Question: I am trying to build a table view for events, like so:

I have two cell prototypes:
- -
Also, I have this class to represent a date:
'''
class Event{
var name:String = ""
var date:NSDate? = nil
}
'''
And this is the table controller:
'''
class EventsController: UITableViewController {
//...
var eventsToday = [Event]()
var eventsTomorrow = [Event]()
var eventsNextWeek = [Event]()
override func viewDidLoad() {
super.viewDidLoad()
//...
self.fetchEvents()//Fetch events from server and put each event in the right property (today, tomorrow, next week)
//...
}
override func tableView(tableView: UITableView, cellForRowAtIndexPath indexPath: NSIndexPath) -> UITableViewCell {
let event = tableView.dequeueReusableCellWithIdentifier("event", forIndexPath: indexPath) as EventTableViewCell
let seperator = tableView.dequeueReusableCellWithIdentifier("seperator", forIndexPath: indexPath) as SeperatorTableViewCell
//...
return cell
}
}
'''
I have all the information I need at hand, but I can't figure out the right way to put it all together. The mechanics behind the dequeue func are unclear to me regrading multiple cell types.
I know the question's scope might seem a little too broad, but some lines of code to point out the right direction will be much appreciated. Also I think it will benefit a lot of users since I didn't found any Swift examples of this.
Thanks in advance!
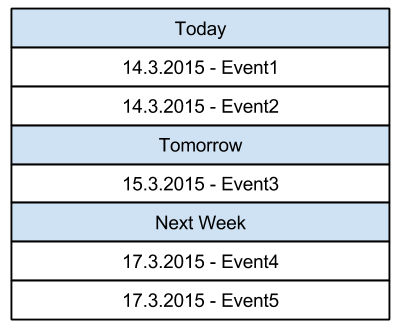
Answer: The basic approach is that you must implement 'numberOfRowsInSection' and 'cellForRowAtIndexPath' (and if your table has multiple sections, 'numberOfSectionsInTableView', too). But each call to the 'cellForRowAtIndexPath' will create only one cell, so you have to do this programmatically, looking at the 'indexPath' to determine what type of cell it is. For example, to implement it like you suggested, it might look like:
'''
override func numberOfSectionsInTableView(tableView: UITableView) -> Int {
return 1
}
override func tableView(tableView: UITableView, numberOfRowsInSection section: Int) -> Int {
return eventsToday.count + eventsTomorrow.count + eventsNextWeek.count + 3 // sum of the three array counts, plus 3 (one for each header)
}
override func tableView(tableView: UITableView, cellForRowAtIndexPath indexPath: NSIndexPath) -> UITableViewCell {
var index = indexPath.row
// see if we're the "today" header
if index == 0 {
let separator = tableView.dequeueReusableCellWithIdentifier("separator", forIndexPath: indexPath) as SeparatorTableViewCell
// configure "today" header cell
return separator
}
// if not, adjust index and now see if we're one of the 'eventsToday' items
index--
if index < eventsToday.count {
let eventCell = tableView.dequeueReusableCellWithIdentifier("event", forIndexPath: indexPath) as EventTableViewCell
let event = eventsToday[index]
// configure "today" 'eventCell' cell using 'event'
return eventCell
}
// if not, adjust index and see if we're the "tomorrow" header
index -= eventsToday.count
if index == 0 {
let separator = tableView.dequeueReusableCellWithIdentifier("separator", forIndexPath: indexPath) as SeparatorTableViewCell
// configure "tomorrow" header cell
return separator
}
// if not, adjust index and now see if we're one of the 'eventsTomorrow' items
index--
if index < eventsTomorrow.count {
let eventCell = tableView.dequeueReusableCellWithIdentifier("event", forIndexPath: indexPath) as EventTableViewCell
let event = eventsTomorrow[index]
// configure "tomorrow" 'eventCell' cell using 'event'
return eventCell
}
// if not, adjust index and see if we're the "next week" header
index -= eventsTomorrow.count
if index == 0 {
let separator = tableView.dequeueReusableCellWithIdentifier("separator", forIndexPath: indexPath) as SeparatorTableViewCell
// configure "next week" header cell
return separator
}
// if not, adjust index and now see if we're one of the 'eventsToday' items
index--
assert (index < eventsNextWeek.count, "Whoops; something wrong; 'indexPath.row' is too large")
let eventCell = tableView.dequeueReusableCellWithIdentifier("event", forIndexPath: indexPath) as EventTableViewCell
let event = eventsNextWeek[index]
// configure "next week" 'eventCell' cell using 'event'
return eventCell
}
'''
Having said that, I really don't like that logic. I'd rather represent the "today", "tomorrow" and "next week" separator cells as headers, and use the section logic that table views have.
For example, rather than representing your table as a single table with 8 rows in it, you could implement that as a table with three sections, with 2, 1, and 2 items in each, respectively. That would look like:
'''
override func numberOfSectionsInTableView(tableView: UITableView) -> Int {
return 3
}
override func tableView(tableView: UITableView, titleForHeaderInSection section: Int) -> String? {
switch section {
case 0:
return "Today"
case 1:
return "Tomorrow"
case 2:
return "Next week"
default:
return nil
}
}
override func tableView(tableView: UITableView, numberOfRowsInSection section: Int) -> Int {
switch section {
case 0:
return eventsToday.count
case 1:
return eventsTomorrow.count
case 2:
return eventsNextWeek.count
default:
return 0
}
}
override func tableView(tableView: UITableView, cellForRowAtIndexPath indexPath: NSIndexPath) -> UITableViewCell {
let eventCell = tableView.dequeueReusableCellWithIdentifier("event", forIndexPath: indexPath) as EventTableViewCell
var event: Event!
switch indexPath.section {
case 0:
event = eventsToday[indexPath.row]
case 1:
event = eventsTomorrow[indexPath.row]
case 2:
event = eventsNextWeek[indexPath.row]
default:
event = nil
}
// populate eventCell on the basis of 'event' here
return eventCell
}
'''
The multiple section approach maps more logically from the table view to your underlying model, so I'd to adopt that pattern, but you have both approaches and you can decide.